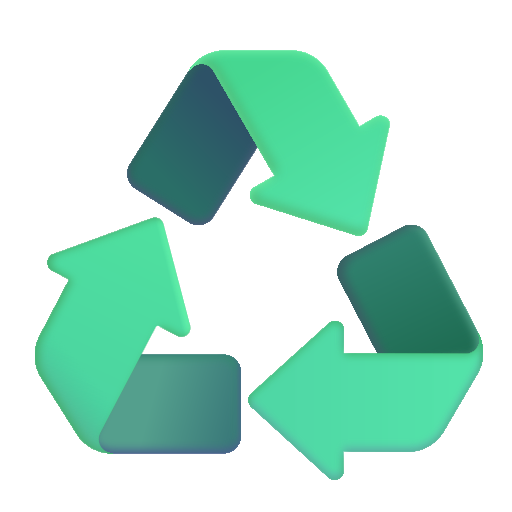
recycling symbol color